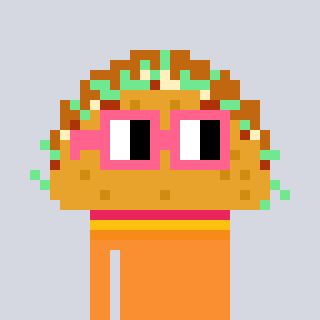
a pixel art character with square pink glasses, a taco-shaped head and a orange-colored body on a cool background